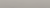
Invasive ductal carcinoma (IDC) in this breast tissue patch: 0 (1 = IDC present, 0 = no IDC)